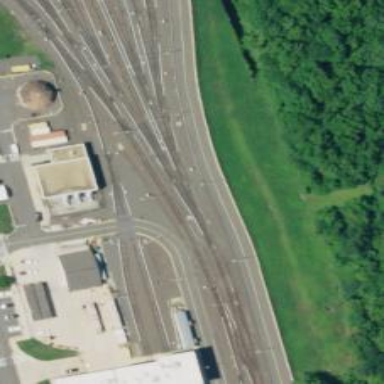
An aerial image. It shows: Electrified rail in service yard.